Question: I created this User Control:

I added that User Control to the main Form and now I want to customize it.
So I will have to add text to those 3 Buttons, text in Label, populate ListBox and setting Click Events for the buttons.
What is the proper way to do that?
I looked around on the web and apparently the way to do it is to add public properties in user control that would expose individual property of control that I need.
Something like:
'''
public string Button1Text
{
get
{
return btn1.Text;
}
set
{
btn1.Text = value;
}
}
'''
If I go this route, I would have to add quite a few public properties to this simple user control.
But isnt it easier just to expose whole control in user control like this?
'''
public Button MyButton1
{
get { return this.btn1; }
set { this.btn1 = value; }
}
'''
That way the Main Form can simply access control and its properties as they are needed.
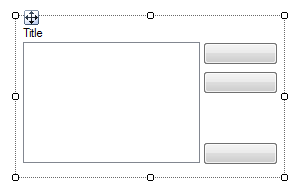
Answer: First method is better from the perspective of encapsulation. Second method causes users (forms) of your control to depend on the view of your control, and this prevents changes to the view in the future.